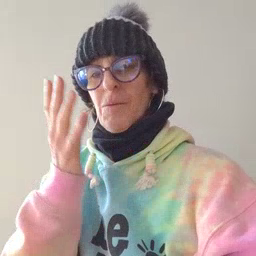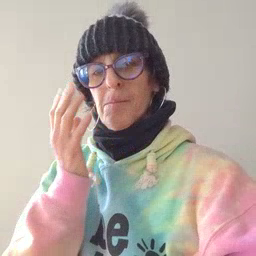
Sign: farm